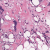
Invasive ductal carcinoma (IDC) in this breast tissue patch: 1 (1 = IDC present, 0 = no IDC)